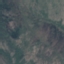
Label: HerbaceousVegetation